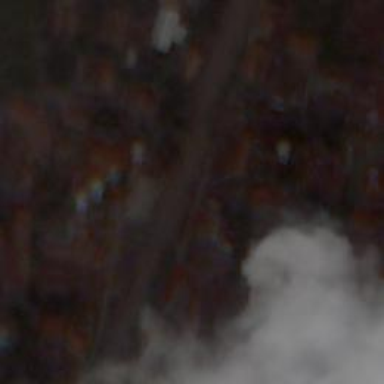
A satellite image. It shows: Residential road with bridge.